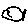
Label: fish